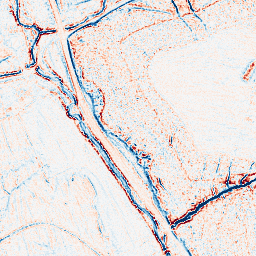
Category: classical
Decomposition family: uniform
Decomposition parameters: size: 5
Upsampling method: quadratic
Upsampling parameters: scale: 8
Upsampling scale: 8